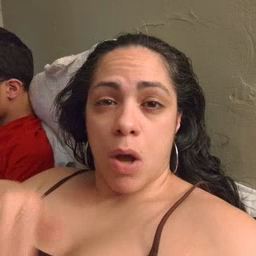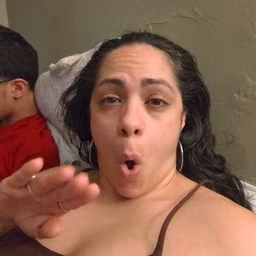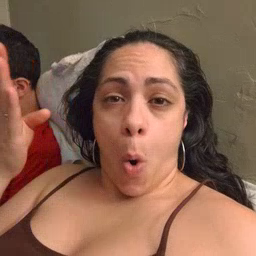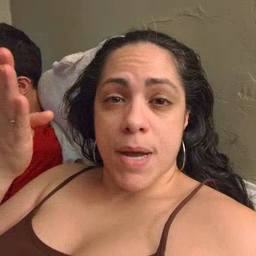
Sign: open